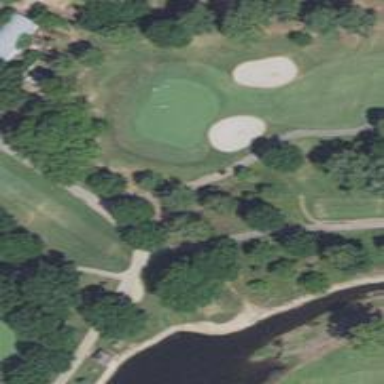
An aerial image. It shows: Path designated for golf carts.